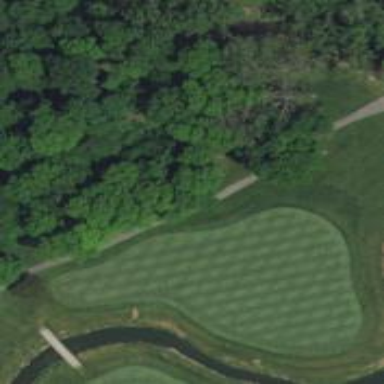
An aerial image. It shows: Path for both roads and golfers.